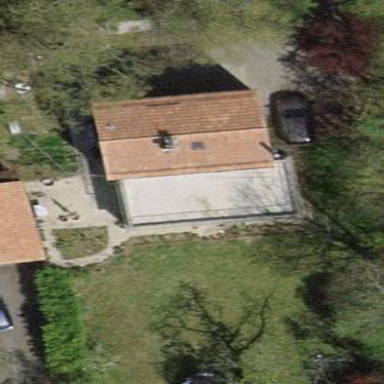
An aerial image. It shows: Garden enclosed by fence.